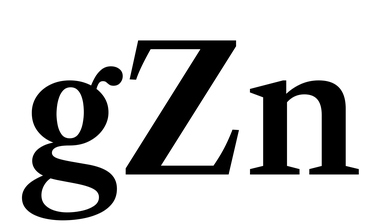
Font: LibreCaslonText_SemiBold